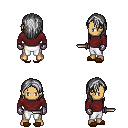
a pixel art fantasy rpg character, male body template, human, tanned skin, maroon long-sleeve shirt, white pants, gray long hairstyle, metal gloves, brown slippers, dagger, four views (front, back, left, right), 2x2 character sprite sheet, small pixel art, hard edges, no anti-aliasing